Interaction volume radius: 10 \u00c5
Interaction volume height: 15 \u00c5
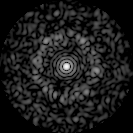
Disorder parameter: 0.843